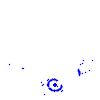
Particle: proton